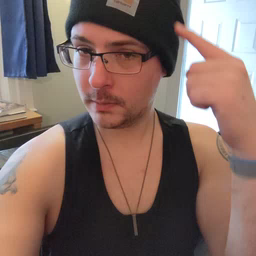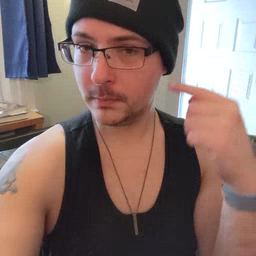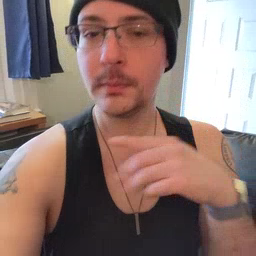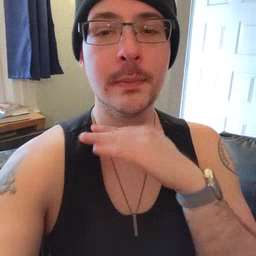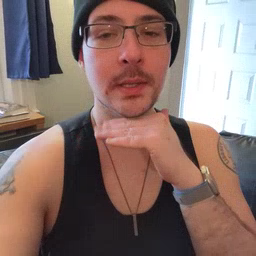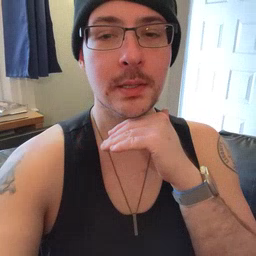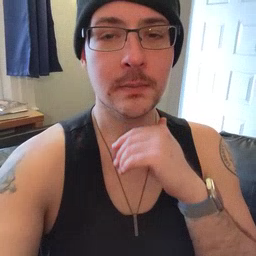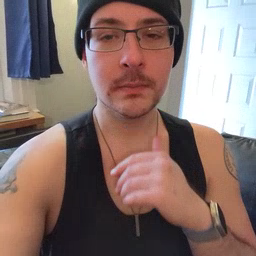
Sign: pig